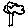
Label: tree